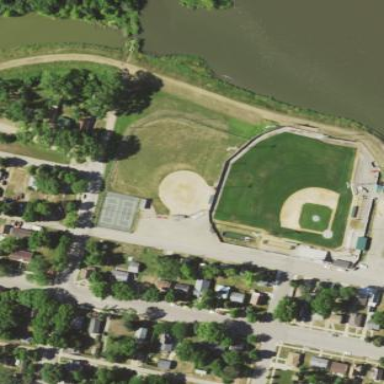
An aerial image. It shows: Baseball pitch for leisure land activities.